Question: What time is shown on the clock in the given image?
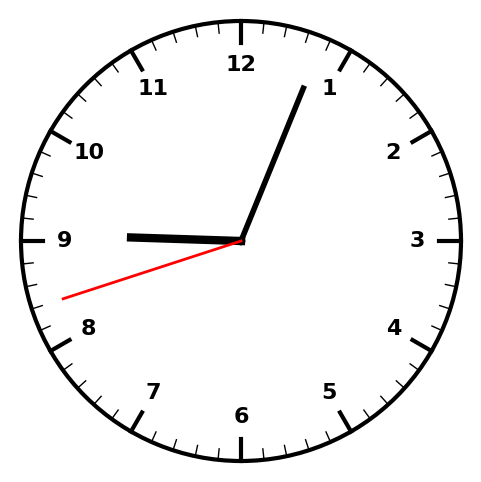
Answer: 09:03:42